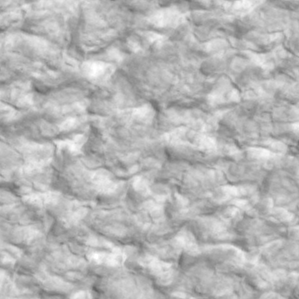
Label: non_frost